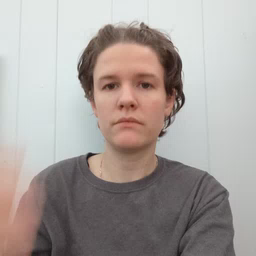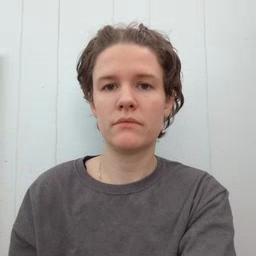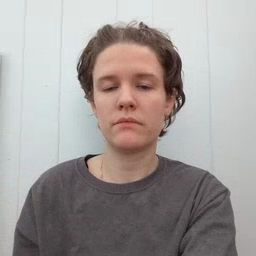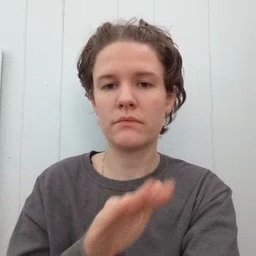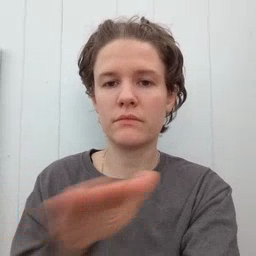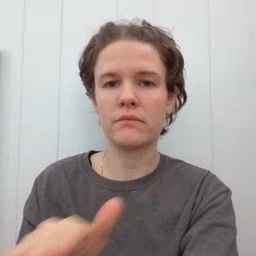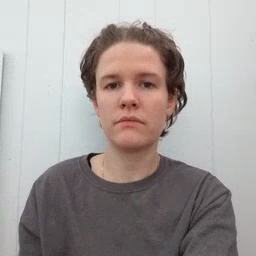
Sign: clean